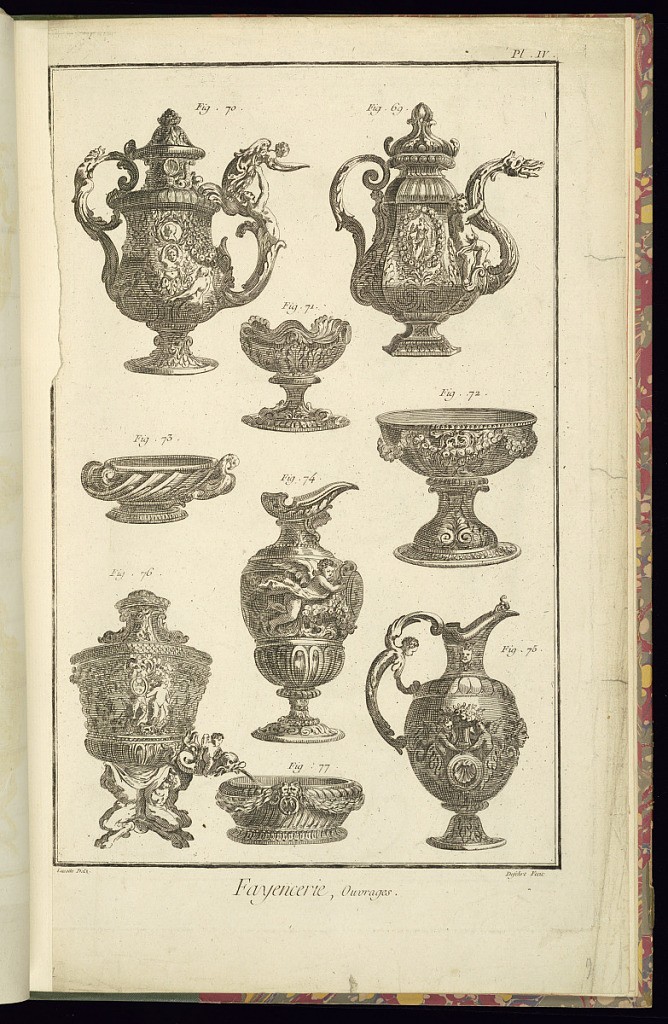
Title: Fayencerie, Ouvrages
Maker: J.R. Lucotte, French, 1733 – 1784
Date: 1762
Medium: Etching and engraving on laid paper
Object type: Print
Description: Plate with nine designs for objects made of faience or earthenware pottery. The objects include teacups, cups, bowls, ewers, and a wine fountain. The designs are highly decorated with figures, and grotesque and rococo motifs. Each object is numbered and lettered. The plate is titled, numbered, and signed.